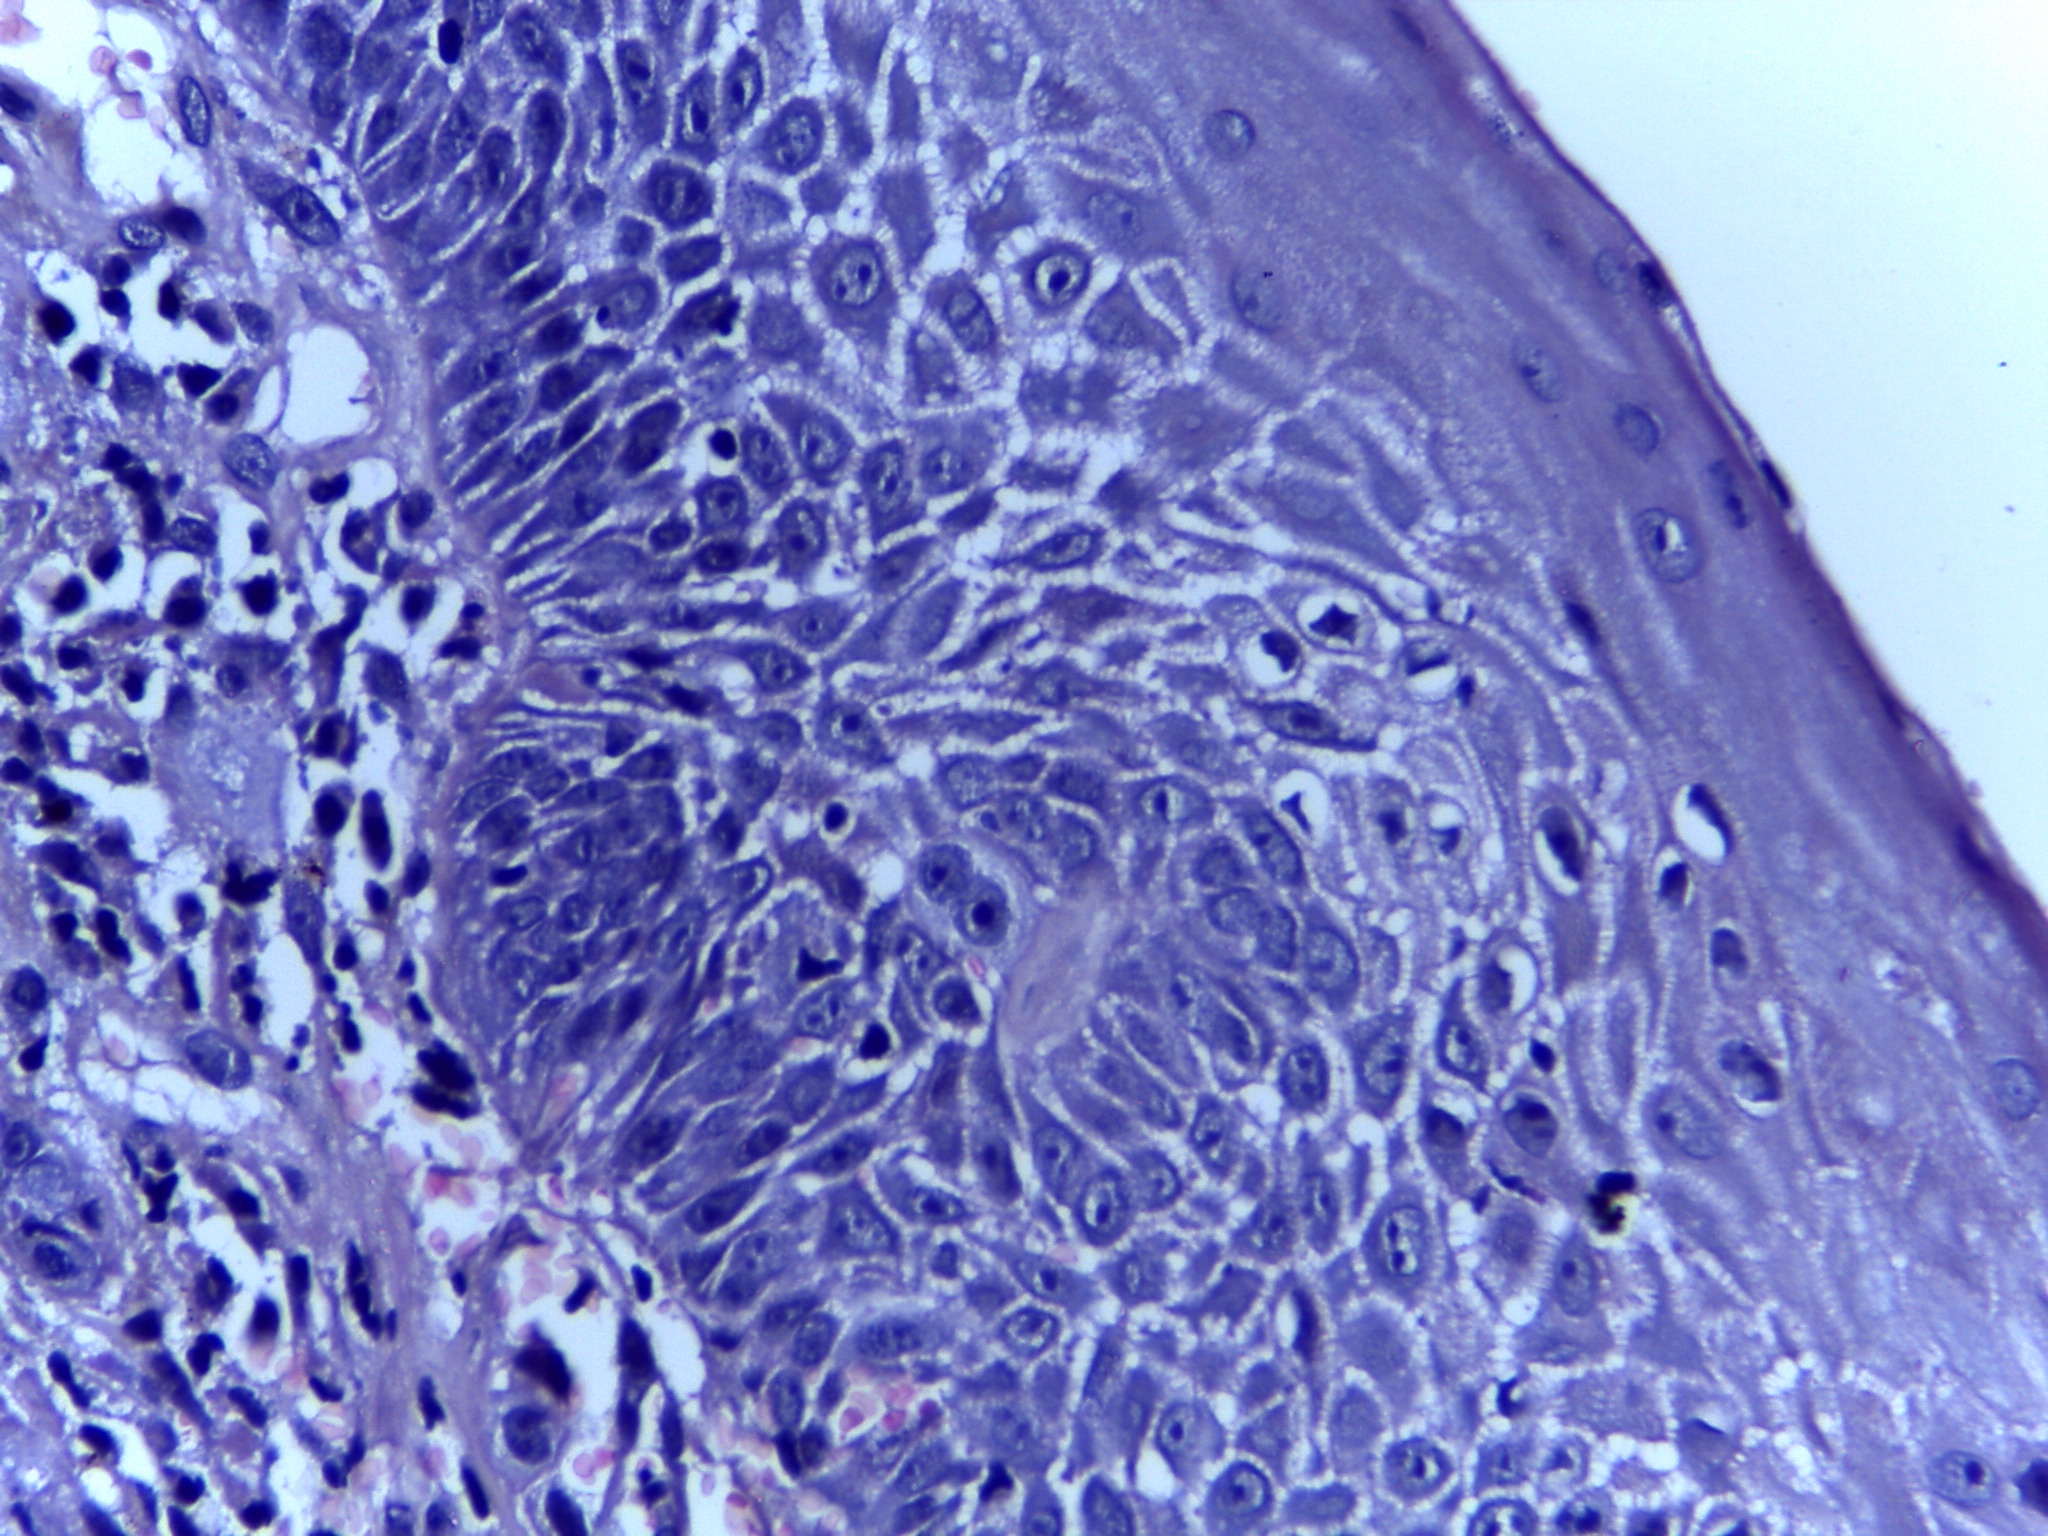
Diagnosis: OSCC